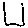
Label: square